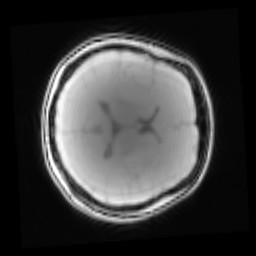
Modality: PDw
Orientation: axial
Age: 25
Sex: female
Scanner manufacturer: siemens
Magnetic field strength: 3 T
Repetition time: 0.25 s
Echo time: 0.00103 s